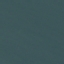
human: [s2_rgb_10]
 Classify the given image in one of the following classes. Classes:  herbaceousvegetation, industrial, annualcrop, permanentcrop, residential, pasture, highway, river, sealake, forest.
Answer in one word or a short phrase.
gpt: SeaLake